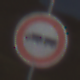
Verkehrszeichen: VerbotLastkraftwagenMitAnhaenger
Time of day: MorningAfternoon
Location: Outdoor (Nature)
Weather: PartlyCloudy
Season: NotSpecified
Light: Natural